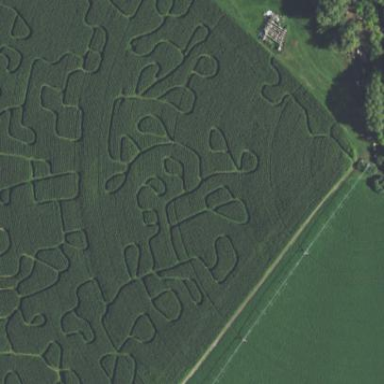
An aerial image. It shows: Maze attraction situated in farmland.